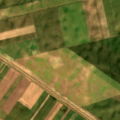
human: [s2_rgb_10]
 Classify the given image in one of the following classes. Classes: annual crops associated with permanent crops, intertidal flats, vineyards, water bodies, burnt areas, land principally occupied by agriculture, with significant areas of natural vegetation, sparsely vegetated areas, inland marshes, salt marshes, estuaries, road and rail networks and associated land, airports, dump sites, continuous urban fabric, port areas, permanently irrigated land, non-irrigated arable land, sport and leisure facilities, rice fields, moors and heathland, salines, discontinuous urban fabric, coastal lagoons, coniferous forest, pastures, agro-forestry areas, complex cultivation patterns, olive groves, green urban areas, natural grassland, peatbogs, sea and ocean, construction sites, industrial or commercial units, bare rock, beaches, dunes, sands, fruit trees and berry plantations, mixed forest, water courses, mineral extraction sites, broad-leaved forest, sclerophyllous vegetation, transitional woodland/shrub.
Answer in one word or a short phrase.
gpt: non-irrigated arable land